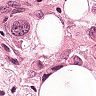
Metastatic tissue present: yes